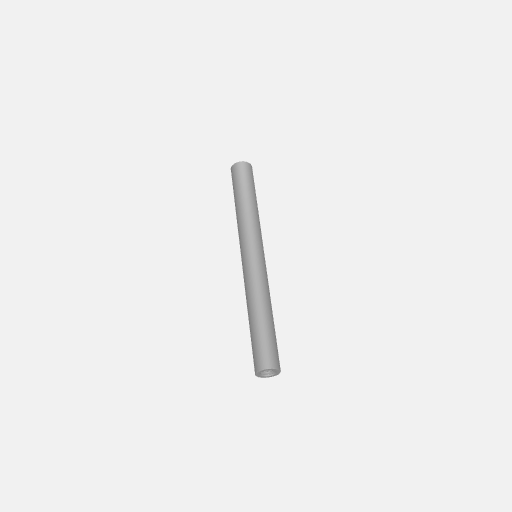
Part: Standoff6OD60